Question: I'm busy with an asignment where i have to make a graphical interface for a simple program. But i'm strugling with the layout.
This is the idea:

What is the easiest way to accomplish such a layout?
And what method do you use to make layouts in java. Just code it, or use an IDE like netbeans?
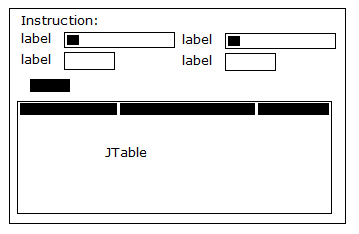
Answer: Well considering how simple the layout is I would suggest you use a BorderLayout with NORTH set to the top section in a container and the JTable in the CENTER of the BorderLayout. For the Top it appears to be a simple BorderLayout again with NORTH as the Instruction: south as the black box (possibly in a container with a FlowLayout). The center of the top pane appears to be 2 Containers of GridLayouts with 2 rows and 2 columns, so put thos in another container with a GirdLayout.
So in pseudo:
'''
Container(BorderLayout)
{
@NORTH
Container(BorderLayout)
{
@NORTH
Label(Instruction);
@CENTER
Container(GridLayout(2,1))
{
Container(GirdLayout(2,2))
{
Label() TextField()
Label() TextField()
}
Container(GirdLayout(2,2))
{
Label() TextField()
Label() TextField()
}
}
@SOUTH
Container(FlowLayout())
{
JButton() //shaded thing?
}
}
@CENTER
{
JTable
}
}
'''